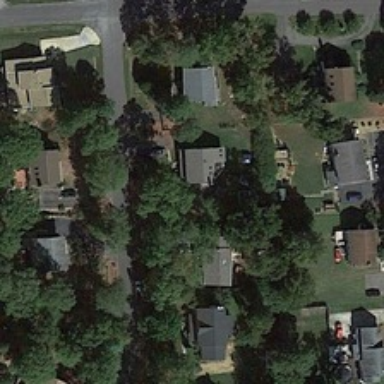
Many green trees and buildings are near a road in a medium residential area .